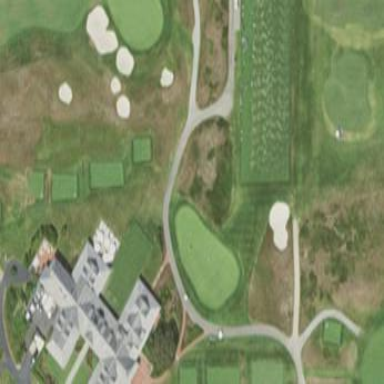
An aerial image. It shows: Golf rough area.